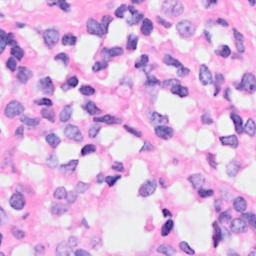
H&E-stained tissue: Breast